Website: walmart
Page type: billing-address
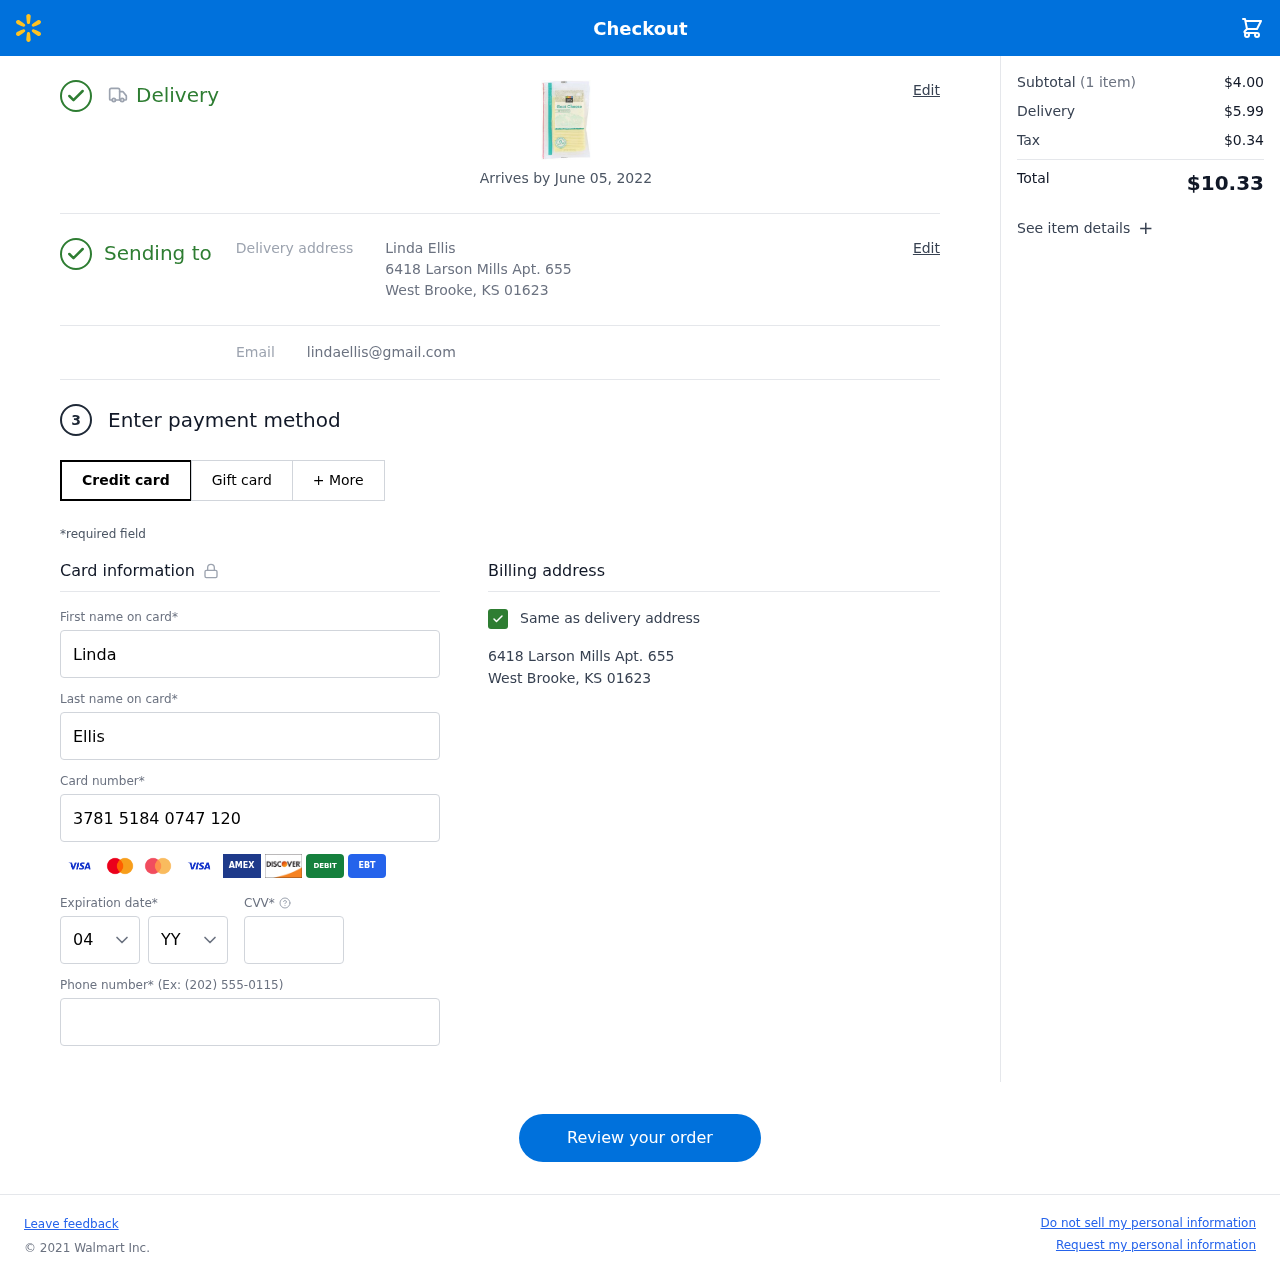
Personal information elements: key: PII_CARD_CVV
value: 9905
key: PII_CARD_EXPIRY_MONTH
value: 04
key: PII_CARD_EXPIRY_YEAR
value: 26
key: PII_CARD_NUMBER
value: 3781 5184 0747 120
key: PII_EMAIL
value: lindaellis@gmail.com
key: PII_FIRSTNAME
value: Linda
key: PII_FULLNAME
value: Linda Ellis
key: PII_LASTNAME
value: Ellis
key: PII_PHONE
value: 7017471692
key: PII_STREET
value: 6418 Larson Mills Apt. 655
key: PII_CITY_STATE_ZIP
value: West Brooke, KS 01623
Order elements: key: ORDER_DELIVERY_DATE
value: Arrives by June 05, 2022
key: ORDER_NUM_ITEMS
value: (1 item)
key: ORDER_SUBTOTAL
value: $4.00
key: ORDER_SHIPPING_COST
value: $5.99
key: ORDER_TAX
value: $0.34
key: ORDER_TOTAL
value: $10.33